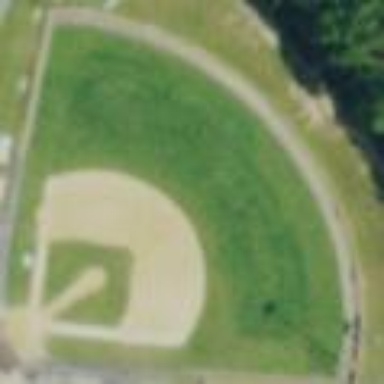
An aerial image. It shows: Baseball pitch for leisure land activities.